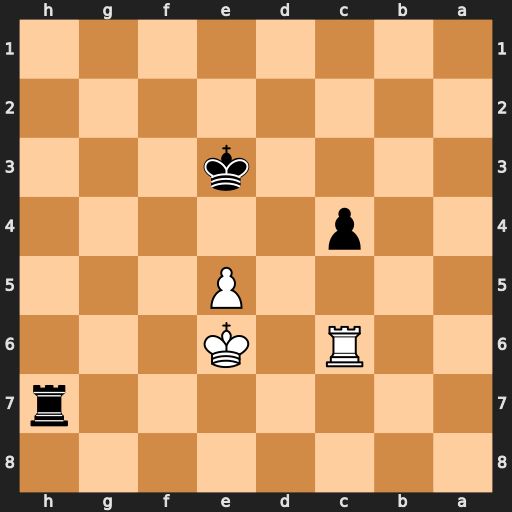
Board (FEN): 8/7r/2R1K3/4P3/2p5/4k3/8/8
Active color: b
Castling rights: -
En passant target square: -
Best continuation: Rh6+ Kd7 Rxc6 Kxc6 c3 e6 c2 Kd7 c1=Q